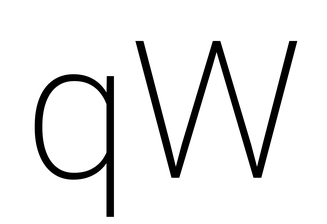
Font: Roboto_ExtraLight